Question: I don't know if this question is good for this place, but I have no idea how called this animation which looks like something is dropped to water and from this point goes circles which became bigger and bigger like on the lake.
Like on this image

I can see this effect many time, for example in some phones when the screen is blocked, when we click on the key we get this effect.
So I think this effect has a name in android and I'm so curious about it, because I wanna add it to my app. I would be great for this answer
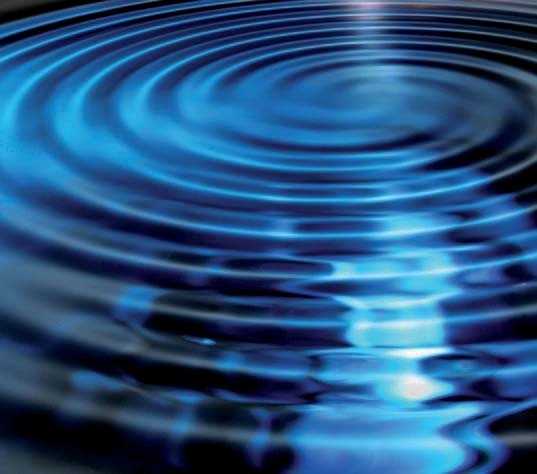
Answer: It's a <URL> effect, what android version did you see it on?